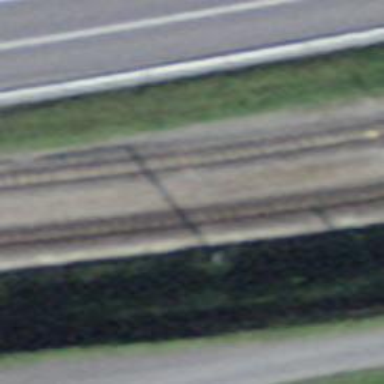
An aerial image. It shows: Narrow-gauge railway track with one electrified contact line.